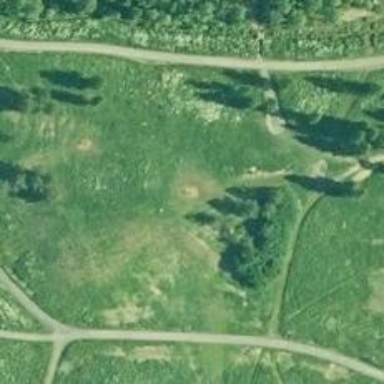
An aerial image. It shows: Disc golf hole.